Field crop: maize
Growth stage: 2
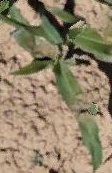
Species: maize